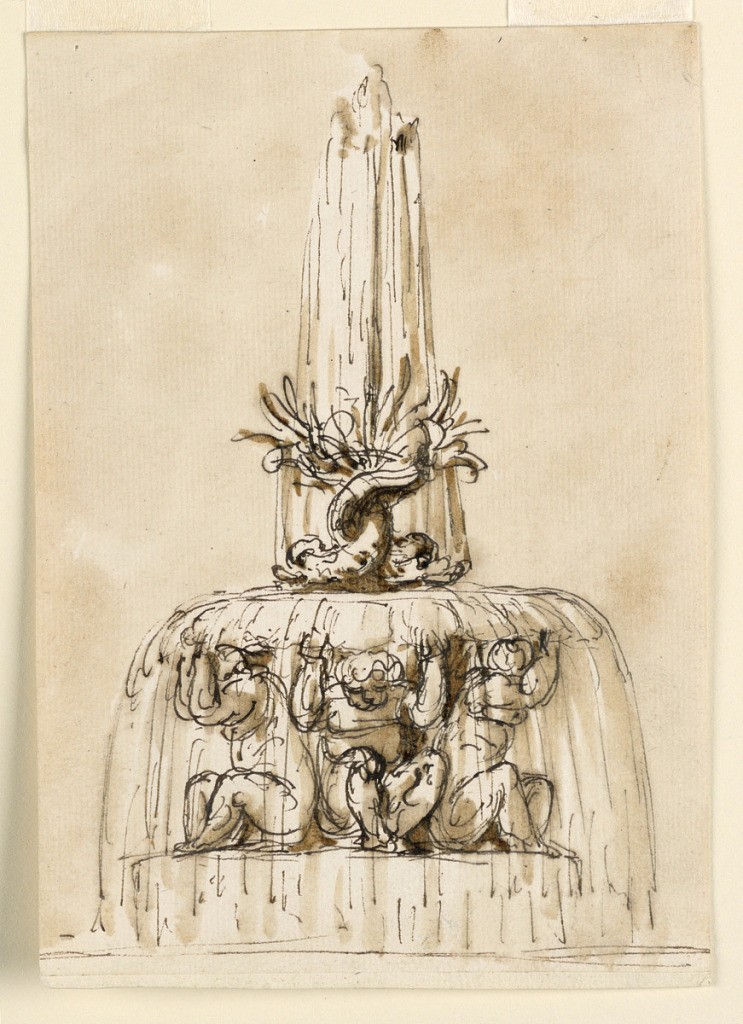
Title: Design for a fountain
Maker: Giuseppe Barberi, Italian, 1746–1809
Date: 1787–88
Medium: Pen and brown ink, brush and brown wash, on cream laid paper, lined
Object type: Drawing
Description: Four putti sit upon a circular pedestal, supporting the upper basin on their heads and raised hands. Two dolphins with raised and entwined tails are in the center if the upper basin. Out of the dolphins' tails, water springs up and flows down into the top and bottom basins. Below, the rim of the lower basin is lightly sketched.